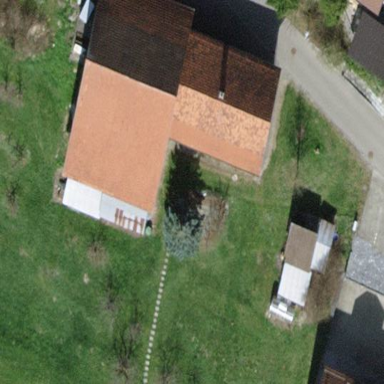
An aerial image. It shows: Farm building with gabled roof.